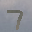
Label: 7